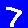
Digit: 7